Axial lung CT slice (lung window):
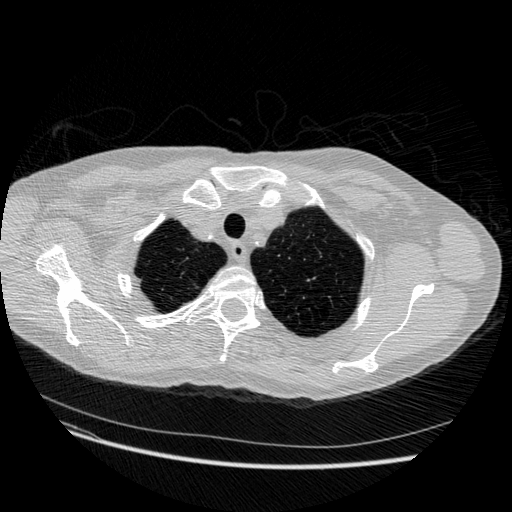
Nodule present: no